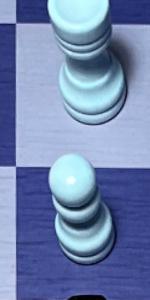
Label: Pawn_White